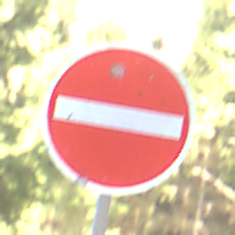
Verkehrszeichen: VerbotDerEinfahrt
Umgebung: Outdoor, Nature
Tageszeit: MorningAfternoon
Wetter: Clear
Licht: Natural
Jahreszeit: NotSpecified
Kontrast: LowContrast